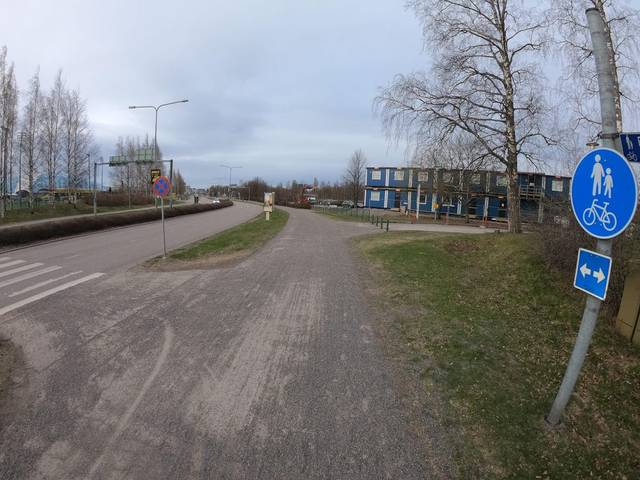
Region: Finland
Coordinates: 60.18, 24.779